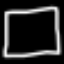
Label: square